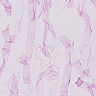
Metastatic tissue present: no